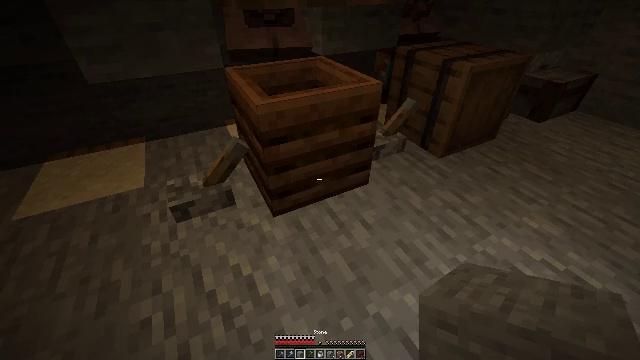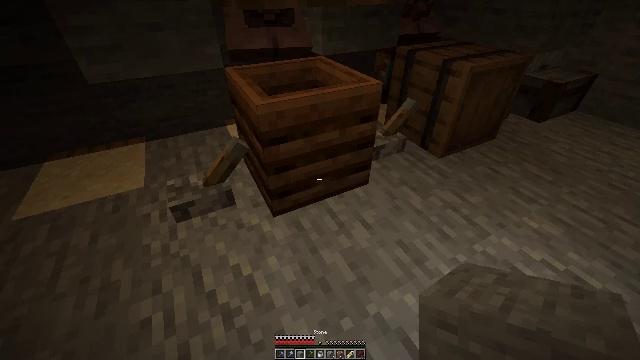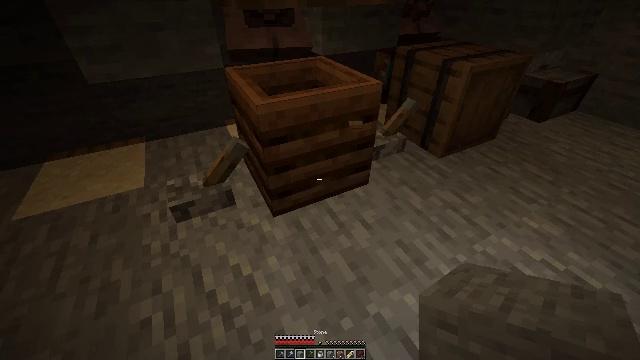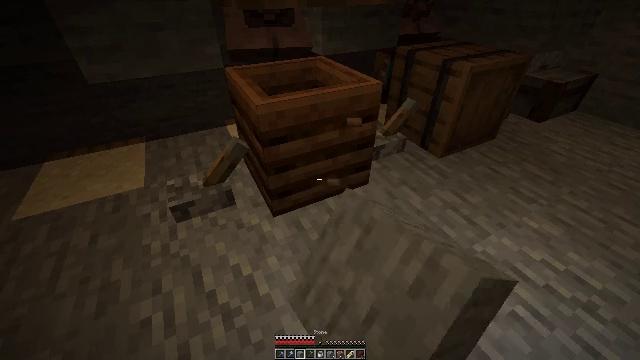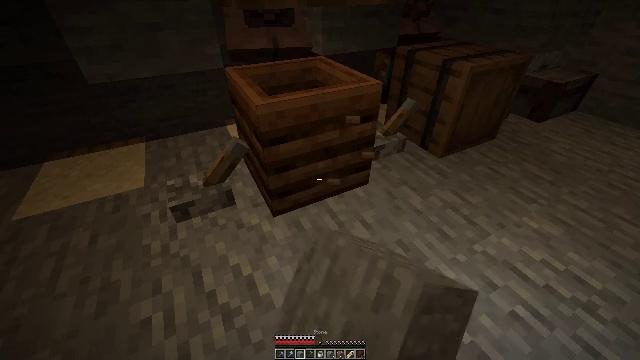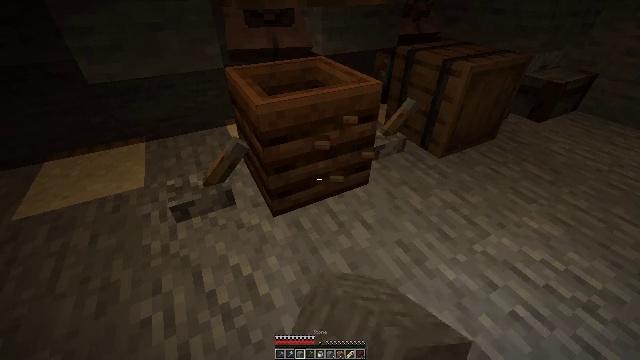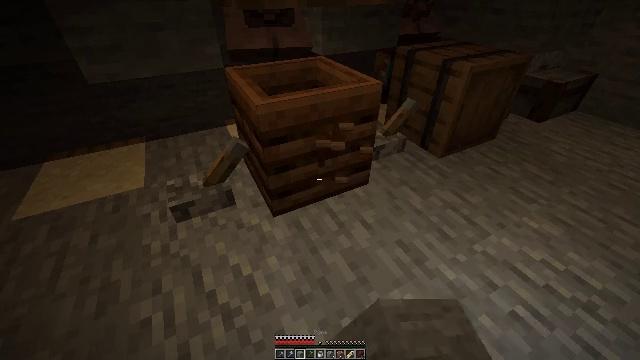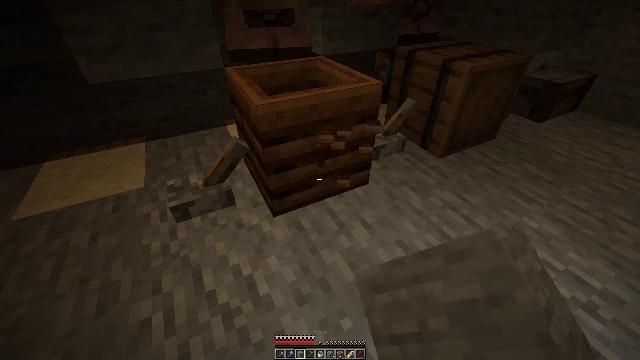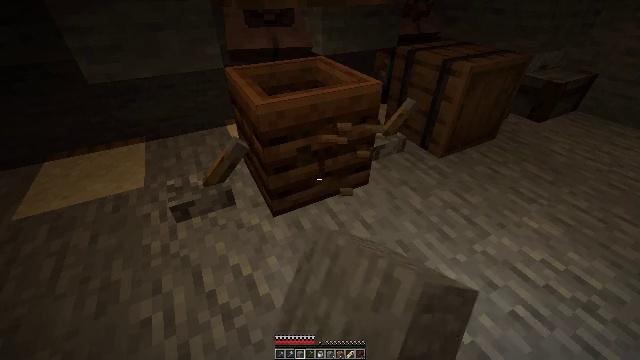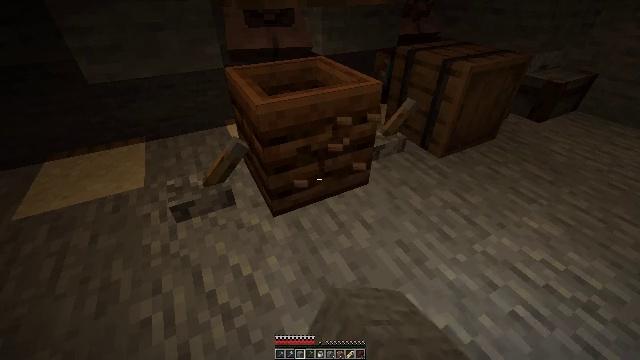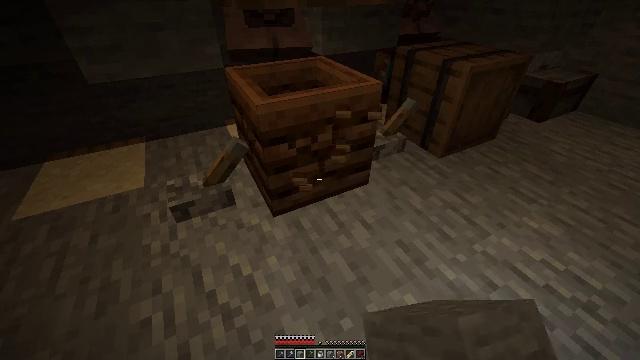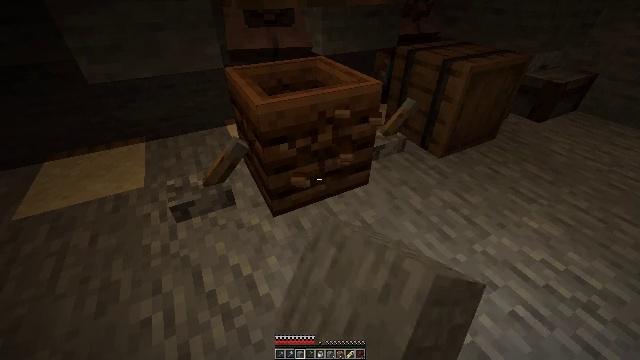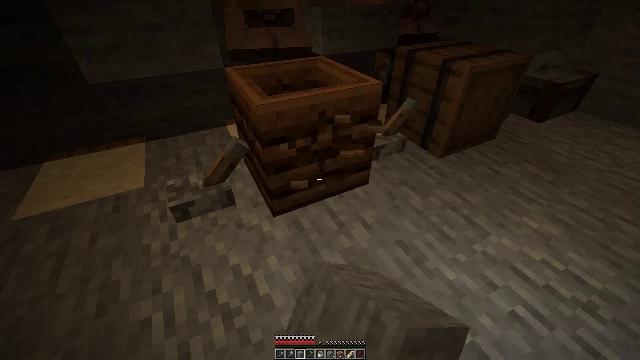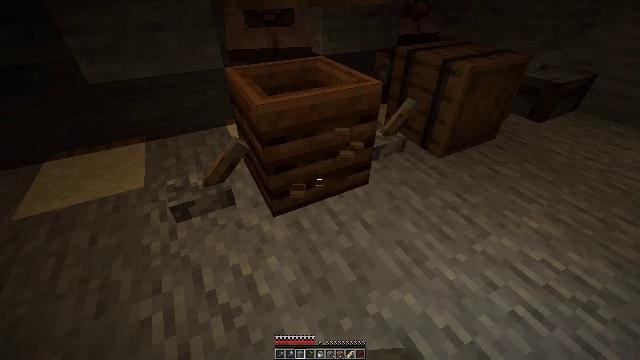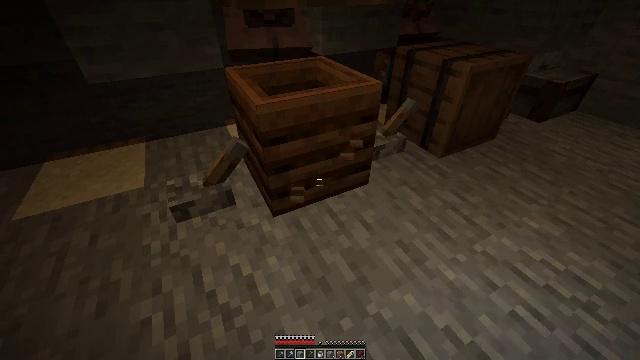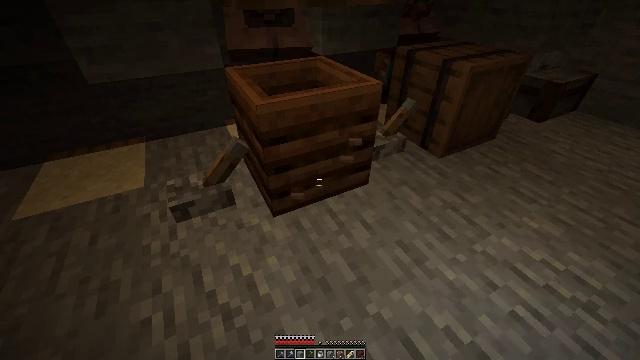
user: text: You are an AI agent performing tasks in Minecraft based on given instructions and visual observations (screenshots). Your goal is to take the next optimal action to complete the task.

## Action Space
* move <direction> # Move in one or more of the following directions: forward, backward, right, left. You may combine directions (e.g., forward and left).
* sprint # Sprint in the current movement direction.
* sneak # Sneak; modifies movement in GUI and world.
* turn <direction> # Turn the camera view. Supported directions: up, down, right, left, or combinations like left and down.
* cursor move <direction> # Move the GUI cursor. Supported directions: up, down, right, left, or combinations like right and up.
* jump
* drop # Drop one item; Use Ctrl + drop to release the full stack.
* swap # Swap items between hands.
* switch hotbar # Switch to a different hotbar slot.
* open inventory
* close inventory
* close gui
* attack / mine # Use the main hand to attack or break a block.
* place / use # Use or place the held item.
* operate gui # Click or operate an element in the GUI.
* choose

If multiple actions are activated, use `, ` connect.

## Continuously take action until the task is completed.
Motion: motion action
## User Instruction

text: Attack the composter to add it to your inventory.
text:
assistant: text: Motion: no_op
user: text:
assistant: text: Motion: attack / mine
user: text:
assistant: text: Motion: attack / mine
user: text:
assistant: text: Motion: attack / mine
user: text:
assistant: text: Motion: attack / mine
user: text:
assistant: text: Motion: attack / mine
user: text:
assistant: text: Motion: attack / mine
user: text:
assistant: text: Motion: attack / mine
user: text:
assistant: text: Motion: attack / mine
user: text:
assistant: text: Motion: attack / mine
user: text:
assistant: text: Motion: attack / mine
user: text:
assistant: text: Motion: attack / mine
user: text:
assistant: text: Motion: no_op
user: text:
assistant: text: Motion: no_op
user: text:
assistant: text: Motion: no_op
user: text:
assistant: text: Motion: no_op
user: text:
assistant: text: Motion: no_op
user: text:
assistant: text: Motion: no_op
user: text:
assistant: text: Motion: no_op
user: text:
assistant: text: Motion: no_op
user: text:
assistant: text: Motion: switch to hotbar 2
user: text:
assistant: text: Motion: switch to hotbar 2
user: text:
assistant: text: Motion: switch to hotbar 2
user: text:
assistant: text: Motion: no_op
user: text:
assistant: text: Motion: attack / mine
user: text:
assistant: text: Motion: attack / mine
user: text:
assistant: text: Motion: attack / mine
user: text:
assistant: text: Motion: attack / mine
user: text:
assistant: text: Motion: attack / mine
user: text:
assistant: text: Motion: attack / mine